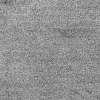
Atmospheric dust classification: dusty